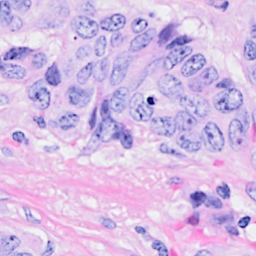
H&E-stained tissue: Breast